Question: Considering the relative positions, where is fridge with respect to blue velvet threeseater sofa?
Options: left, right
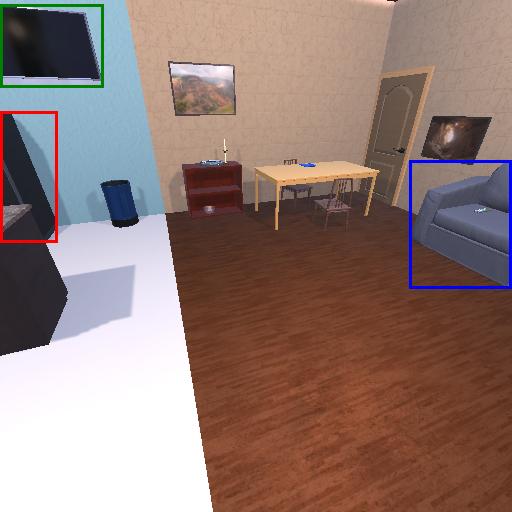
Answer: left